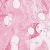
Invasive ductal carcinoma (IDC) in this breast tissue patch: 0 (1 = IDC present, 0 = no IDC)